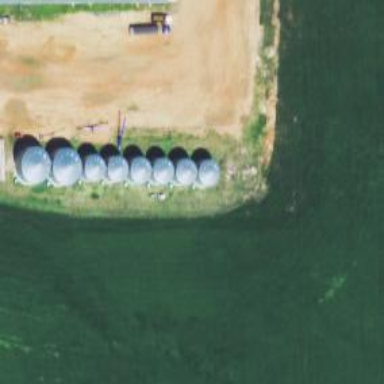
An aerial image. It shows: Silo.